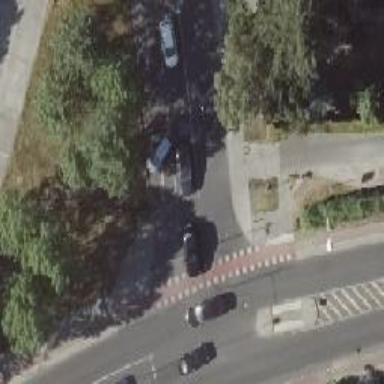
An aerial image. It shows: Residential road with asphalt surface and lane markings.